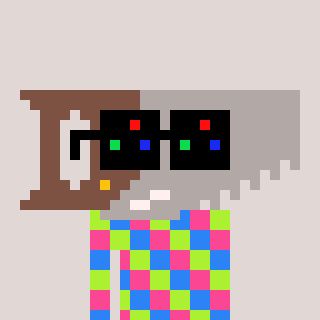
a pixel art character with square black sunglasses, a saw-shaped head and a gunk-colored body on a warm background